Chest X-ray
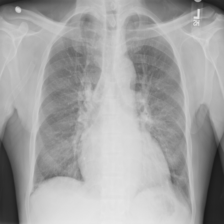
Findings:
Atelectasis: negative
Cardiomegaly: negative
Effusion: negative
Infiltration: negative
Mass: negative
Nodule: negative
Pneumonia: negative
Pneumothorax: negative
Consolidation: negative
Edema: negative
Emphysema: negative
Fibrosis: negative
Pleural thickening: negative
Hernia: negative